Question: I have a scatter plot that charts unique events per date on my X axis and when they happened on each day, by the second, on the Y axis.
To accomplish this I took the date data that I use for the X axis, and ran it through a function that would output the exact second of the day in which the event happened (0 to 86400). In that sense, my Y axis goes from 0 seconds to 86400 seconds.
This allowed me to represent each even uniquely as a dot on my chart down to the second.
I'm pretty happy with the outcome of my chart:

The only issue is my Y label goes from 0 to 86400. I would like to change the text to a familiar HH AM/PM format, perhaps something along the lines of "0 to 23, where ie: if (y value = 3600) return "1 AM".
My scatterplot looks like this:
'''
scatterPlot
.width(window.innerWidth-100)
.height(window.innerHeight/2)
.x(d3.time.scale().domain([minDate, maxDate]))
.brushOn(false)
.mouseZoomable(true)
// .title(function (d) {
// return "Event: " + d['text'];
// })
.clipPadding(5)
.yAxisLabel("Hour of the day")
.elasticY(true)
.dimension(eventsByDateAndHourDim)
.group(eventsByDateAndHourGroup);
'''
I tried to do this:
'''
scatterPlot.yAxis().tickFormat(function (d) {
if (domain = 43200)
return "12 PM";
})
'''
But that only changes all labels to "12 PM". I'm not sure how to refer to the actual value of my Y domain.
I tried using the group "if (eventsByDateAndHourGroup = 43200)..." but that didn't work either.
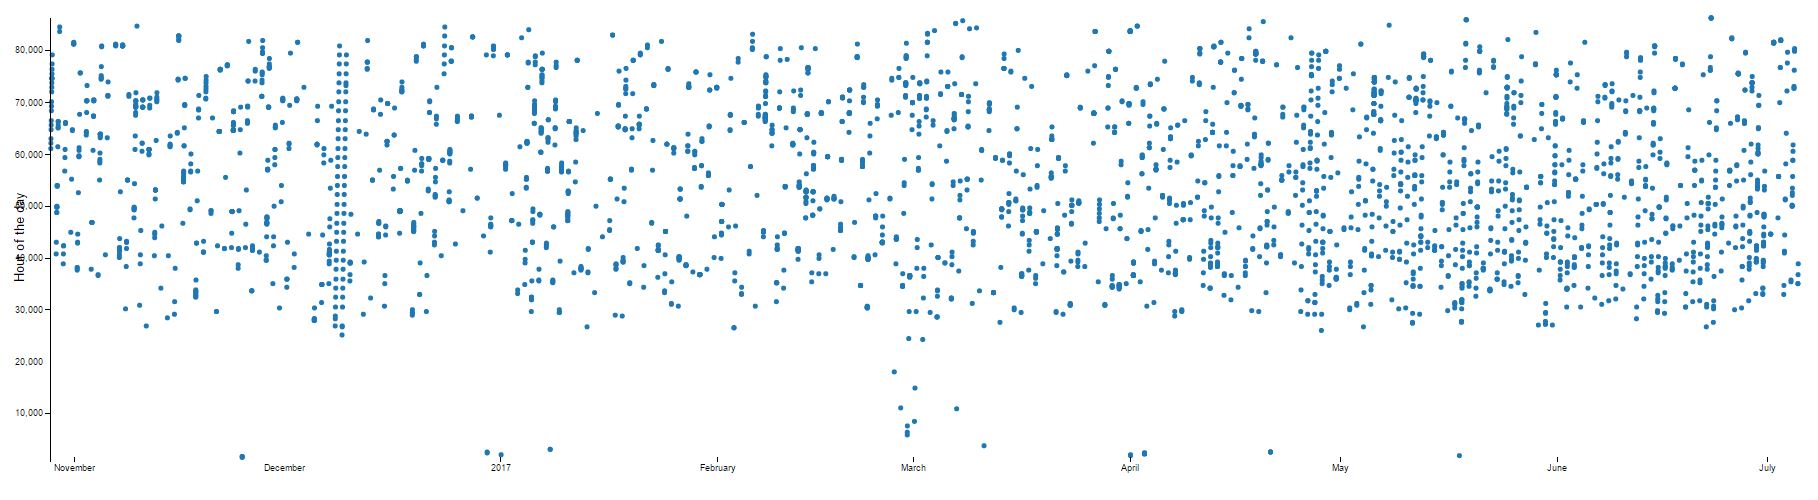
Answer: The parameter to the function passed to the <URL> is the Y coordinate which needs to be formatted.
So you should be able to do something like
'''
scatterPlot.yAxis().tickFormat(function (d) {
var hour = Math.floor(d/3600),
pm = hour > 11;
if(pm) hour -= 12;
if(hour === 0) hour = 12;
return String(hour) + (pm ? ' PM' : ' AM');
});
'''
Or you can use 'd3.time.format.utc' for a more robust, elegant solution:
'''
var hourFormat = d3.time.format.utc('%I %p');
scatterPlot.yAxis().tickFormat(function (d) {
var date = new Date(d*1000);
return hourFormat(date);
});
'''
This is somewhat less efficient, because 'Date' objects are slow, but it probably doesn't matter for processing a dozen ticks.